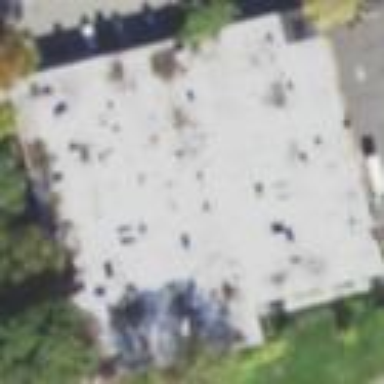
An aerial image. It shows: Commercial building.